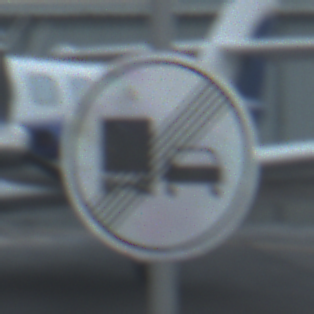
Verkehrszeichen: EndeUeberholverbotKraftfahrzeuge
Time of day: Midday
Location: Outdoor (Suburban)
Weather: Overcast
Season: NotSpecified
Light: Natural